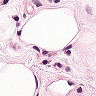
Metastatic tissue present: no